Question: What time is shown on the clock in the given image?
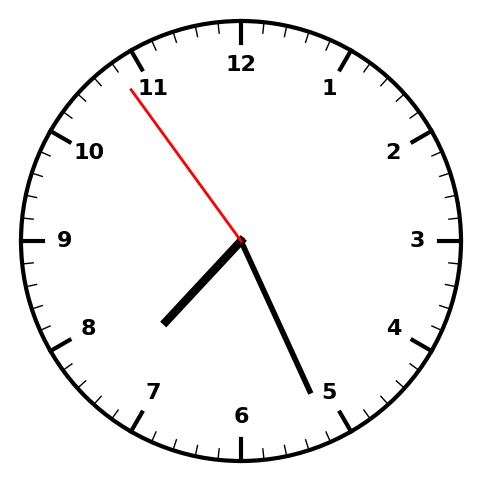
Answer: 07:25:54